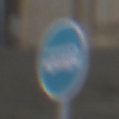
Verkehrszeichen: Busssonderstreifen
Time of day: Midday
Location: Outdoor (Urban)
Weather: Overcast
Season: NotSpecified
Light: Natural